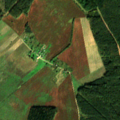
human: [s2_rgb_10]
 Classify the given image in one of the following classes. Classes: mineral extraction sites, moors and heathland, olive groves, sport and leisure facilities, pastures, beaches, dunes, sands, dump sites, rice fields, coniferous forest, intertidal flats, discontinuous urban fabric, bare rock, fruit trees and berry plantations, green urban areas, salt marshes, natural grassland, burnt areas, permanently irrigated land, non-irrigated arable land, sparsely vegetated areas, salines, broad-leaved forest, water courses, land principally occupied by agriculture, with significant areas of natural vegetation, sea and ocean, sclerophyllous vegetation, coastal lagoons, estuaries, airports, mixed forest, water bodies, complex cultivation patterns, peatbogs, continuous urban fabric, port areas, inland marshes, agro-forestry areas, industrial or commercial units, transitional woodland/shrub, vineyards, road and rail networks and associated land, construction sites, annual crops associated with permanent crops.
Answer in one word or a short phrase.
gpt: non-irrigated arable land, pastures, coniferous forest